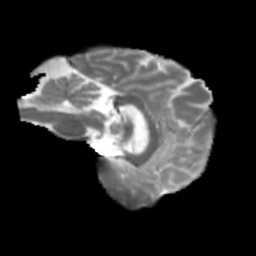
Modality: T2w
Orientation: sagittal
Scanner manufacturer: siemens
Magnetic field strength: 3 T
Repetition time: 4 s
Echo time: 0.0594 s